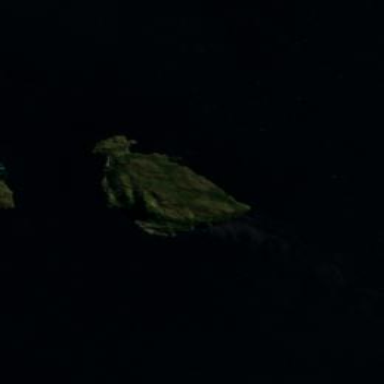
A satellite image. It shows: Island with natural coastline.